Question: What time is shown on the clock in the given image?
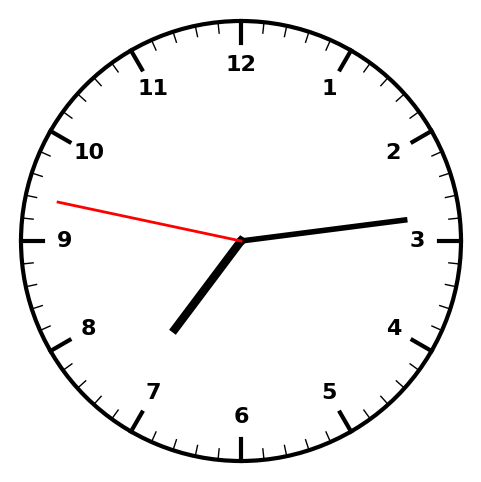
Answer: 07:13:47